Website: walmart
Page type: account-selection
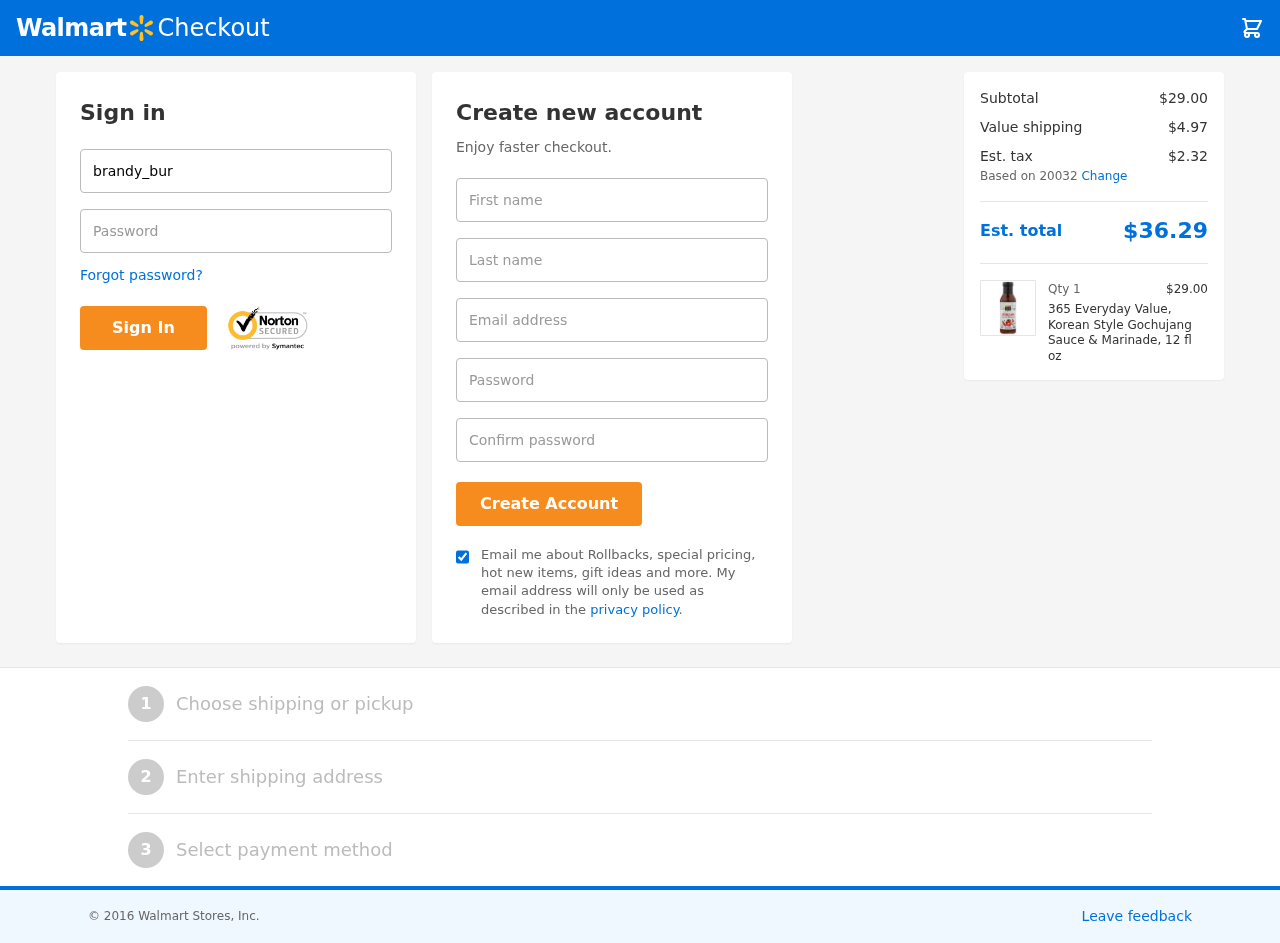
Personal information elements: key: PII_EMAIL
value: bburton@yahoo.com
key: PII_FIRSTNAME
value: Brandy
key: PII_LASTNAME
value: Burton
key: PII_LOGIN_USERNAME
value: brandy_burton
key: PII_POSTCODE
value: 20032
Product elements: key: PRODUCT1_NAME
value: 365 Everyday Value, Korean Style Gochujang Sauce & Marinade, 12 fl oz
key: PRODUCT1_PRICE
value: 29
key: PRODUCT1_QUANTITY
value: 1
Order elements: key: ORDER_SUBTOTAL
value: $29.00
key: ORDER_SHIPPING_COST
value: $4.97
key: ORDER_TAX
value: $2.32
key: ORDER_TOTAL
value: $36.29